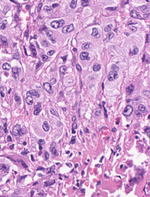
Tumor epithelial tissue: yes
Tumor-associated stroma tissue: no
Normal tissue: no